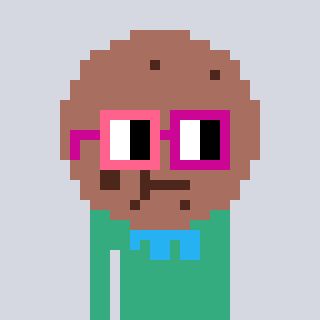
a pixel art character with square pink and red glasses, a cookie-shaped head and a teal-colored body on a cool background